Aerial crown-view tile of a tropical tree (Barro Colorado Island, Panama), acquired 20240918:
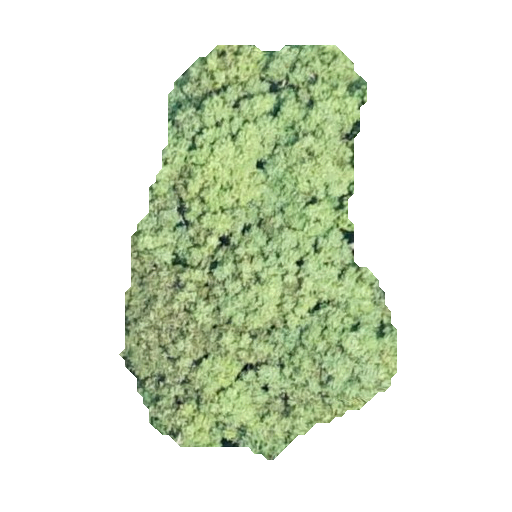
Species: Tachigali panamensis
GBIF accepted scientific name: Tachigali panamensis
Crown area: 132.037 m²